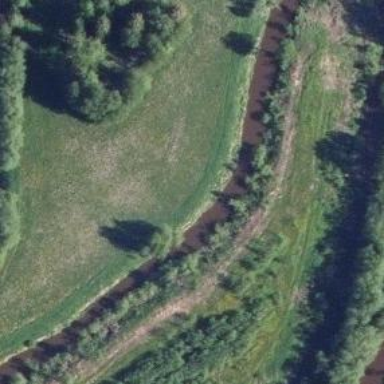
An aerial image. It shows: Beautiful river scene.